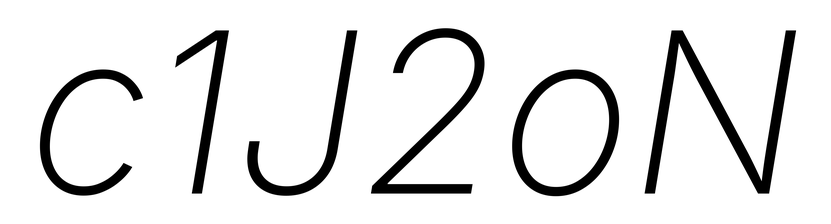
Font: Inter-Italic_ExtraLight_Italic